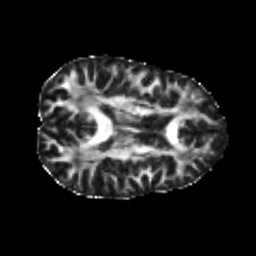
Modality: FA
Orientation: axial
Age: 23
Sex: female
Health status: healthy
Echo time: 0.074 s